Chest X-ray:
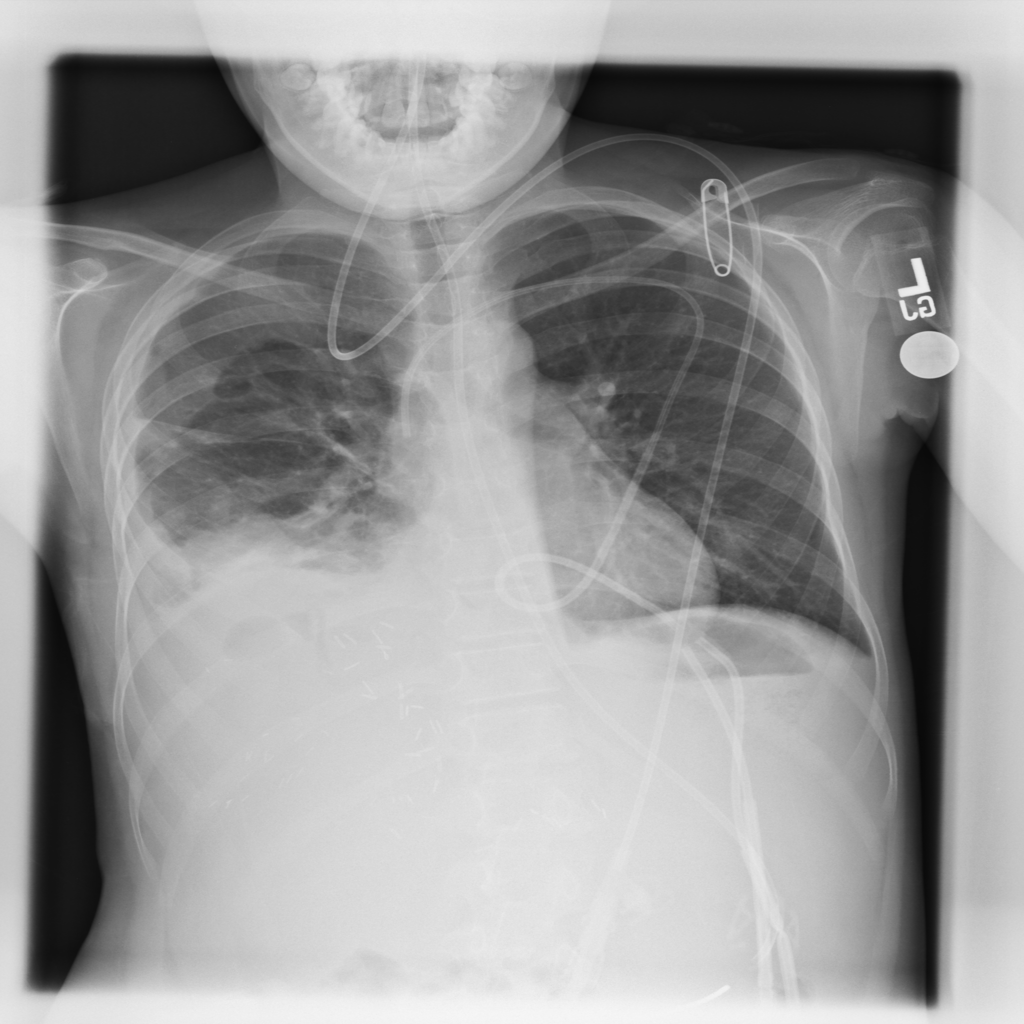
Findings: Effusion, Consolidation
No abnormal finding: no